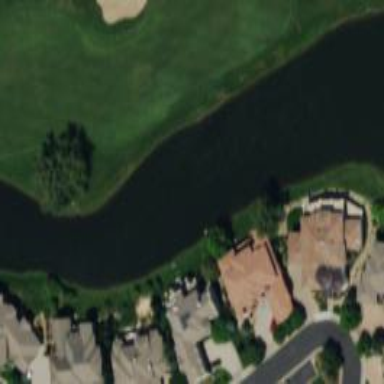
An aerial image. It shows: Natural water feature designated as golf water hazard.